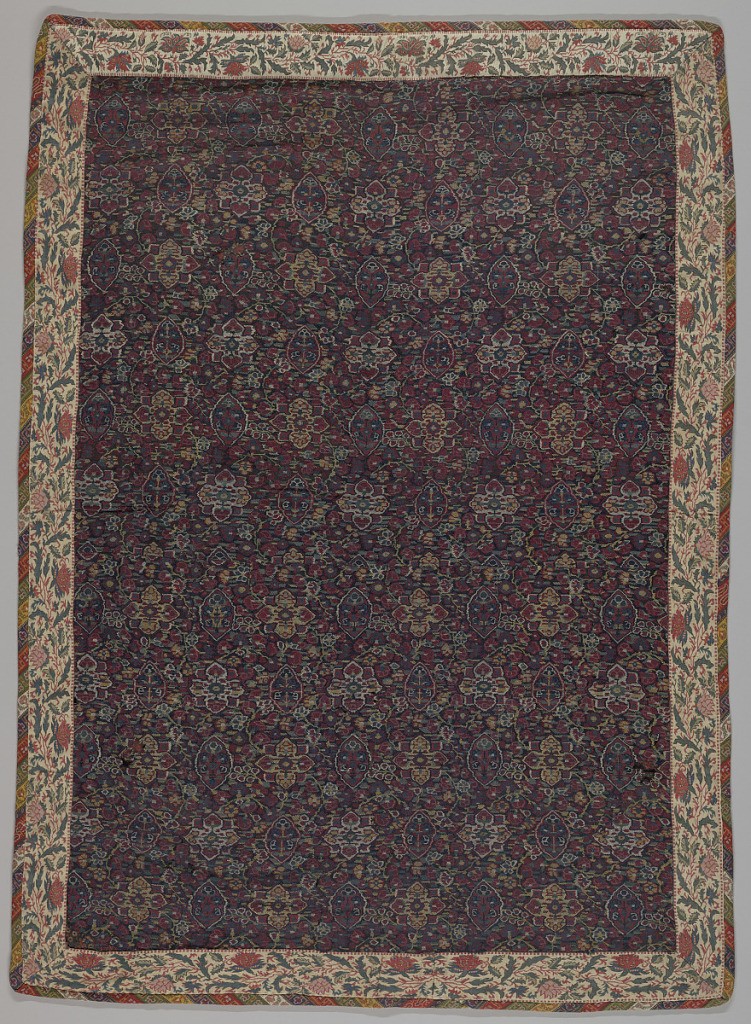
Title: Panel
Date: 19th century
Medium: wool, cotton backing Technique: twill tapestry weave
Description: Rectangular panel of fine twill tapestry has a tight arrangement of small-scale quatrefoils and ogives enclosing flowers with interspaces filled with floral and foliate motifs. Colors are dark red, blue, green, purple, yellow, and white. Bordered and piped with different bands of imitation tapestry, one floral, one geometric. Backed with red cotton twill.